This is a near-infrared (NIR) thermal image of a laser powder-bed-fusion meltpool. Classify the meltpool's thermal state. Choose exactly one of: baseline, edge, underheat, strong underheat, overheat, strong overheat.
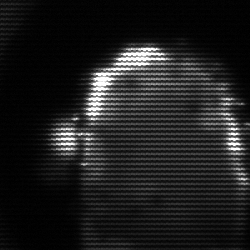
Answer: baseline